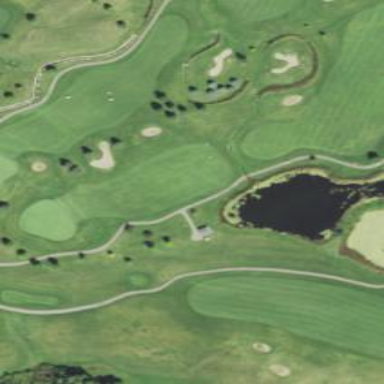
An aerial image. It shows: Grassy area designated as golf fairway.